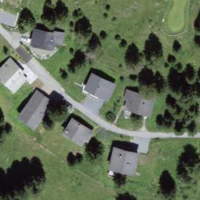
EUNIS habitat code: 55
Species observed at this site:
Eryngium alpinum